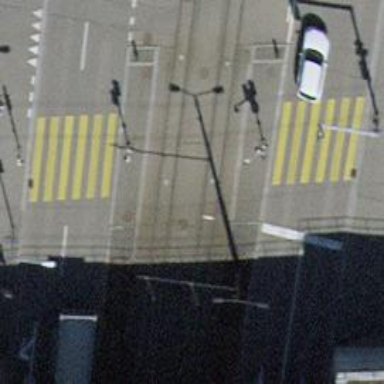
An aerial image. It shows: Tram crossing on the railway.